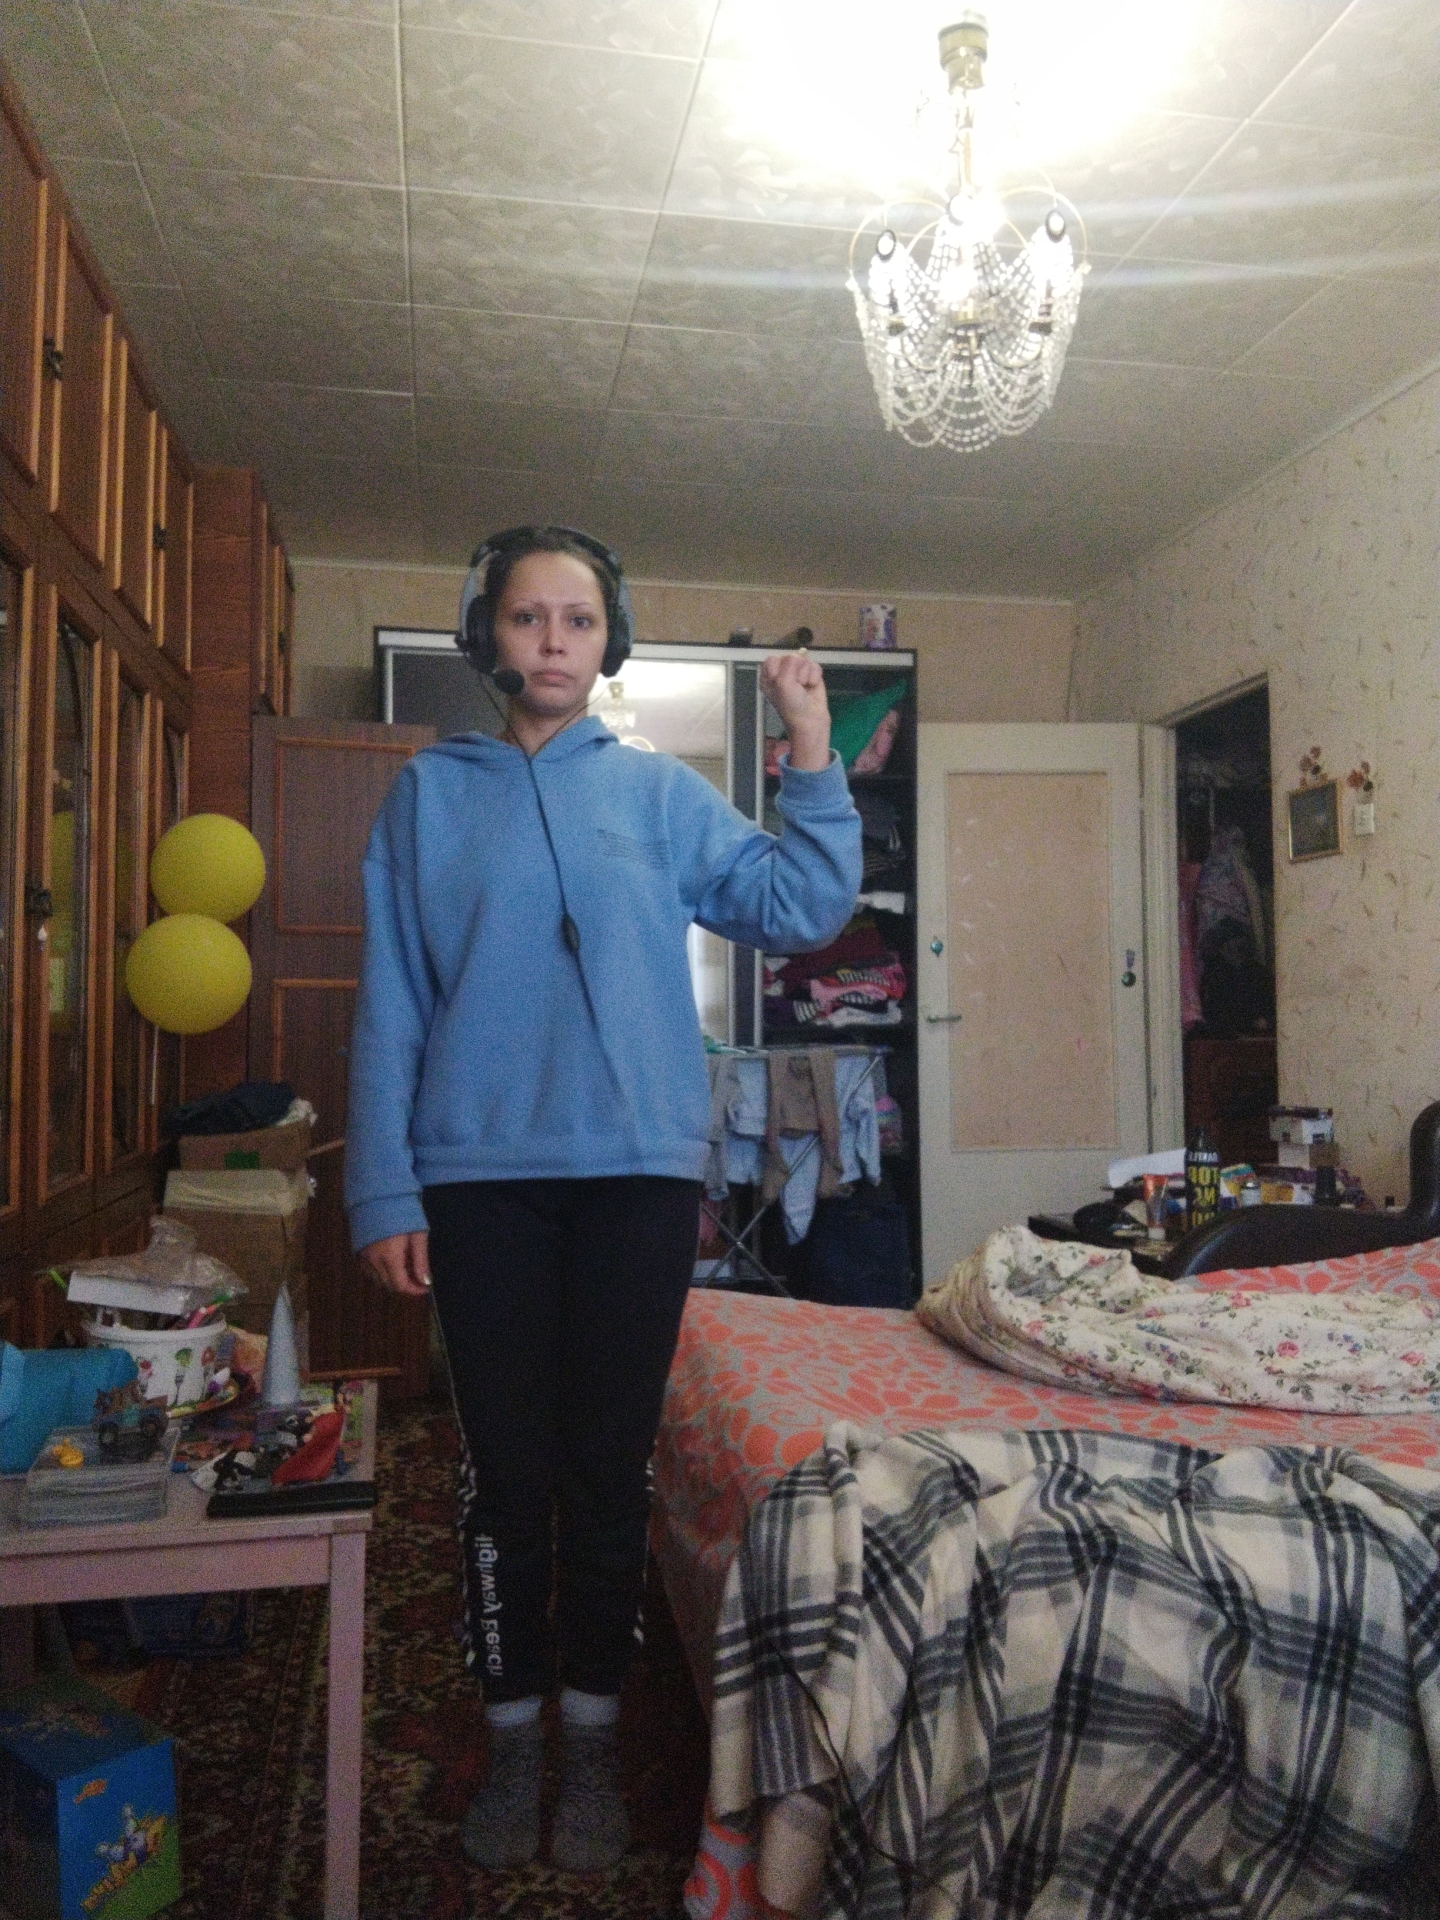
Label: noise